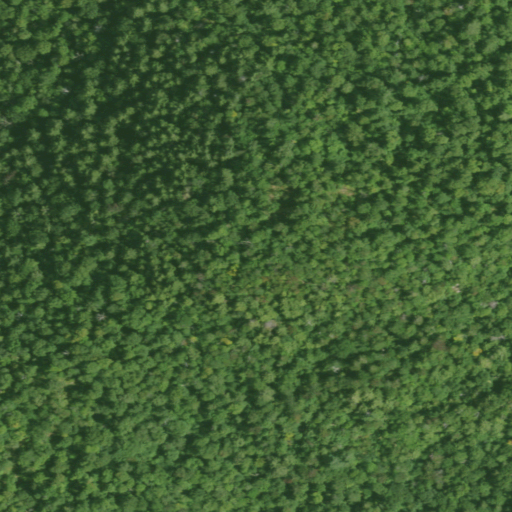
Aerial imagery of mountain in New York named Square Falls Mountain containing deciduous forest, mixed forest, and evergreen forest